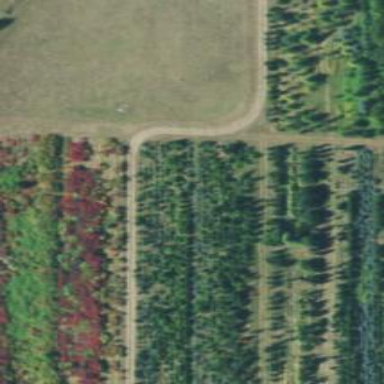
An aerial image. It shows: Plant nursery area.